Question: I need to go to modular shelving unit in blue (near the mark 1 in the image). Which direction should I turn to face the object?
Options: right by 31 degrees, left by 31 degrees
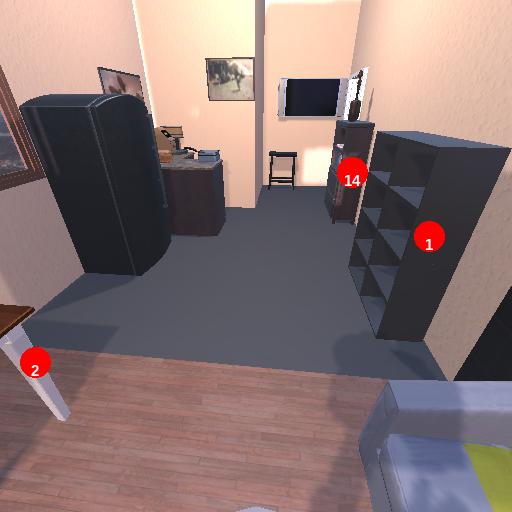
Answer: right by 31 degrees